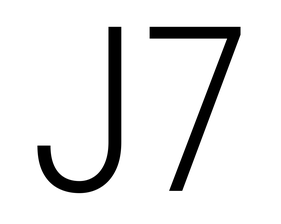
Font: Roboto_Condensed_Light